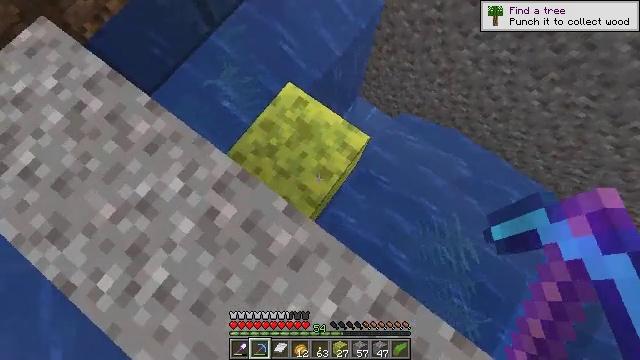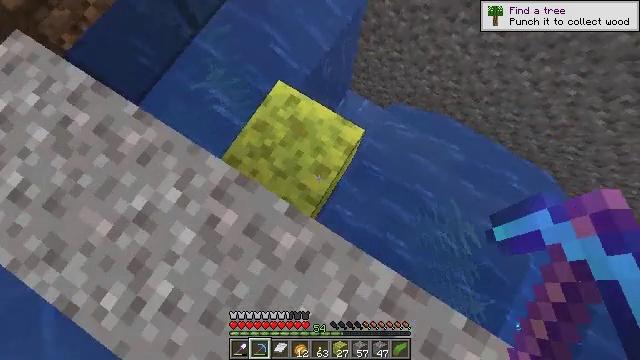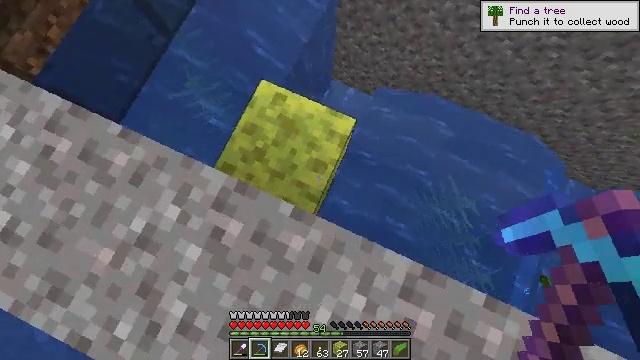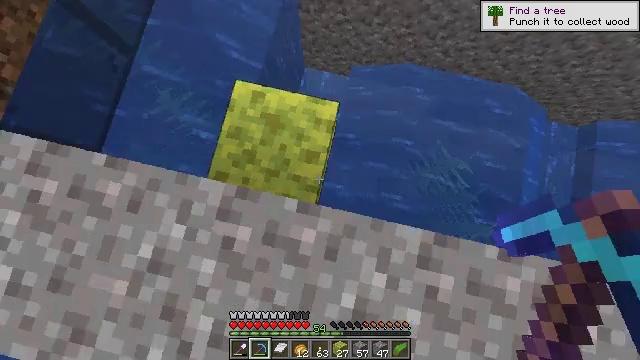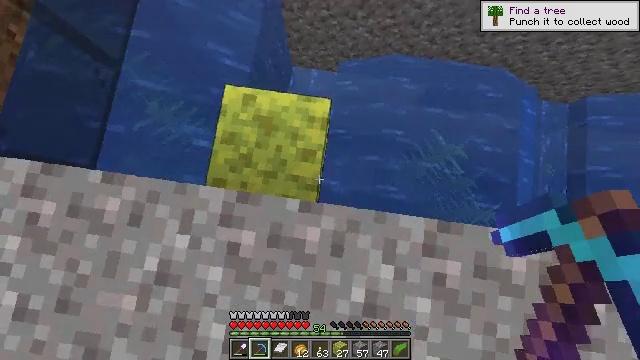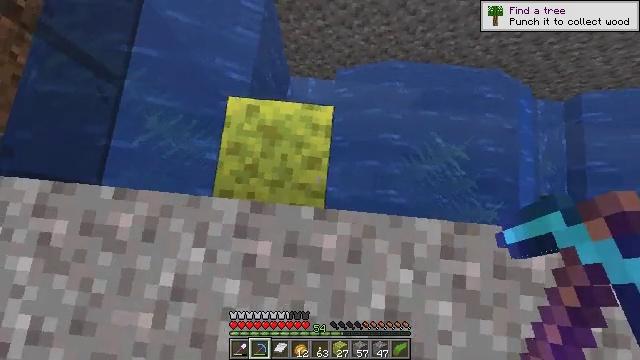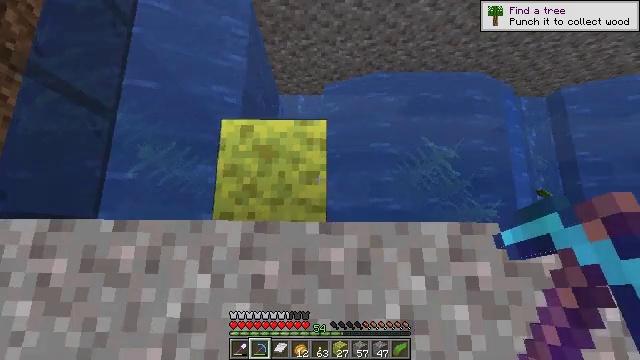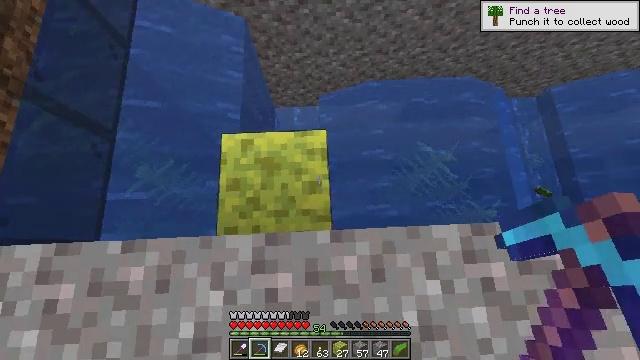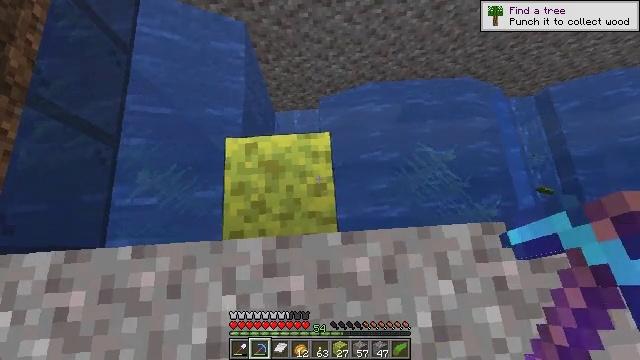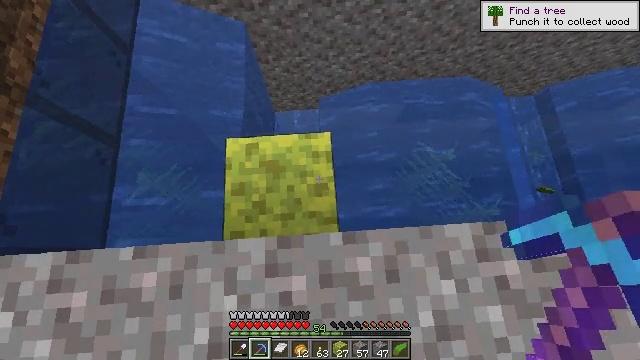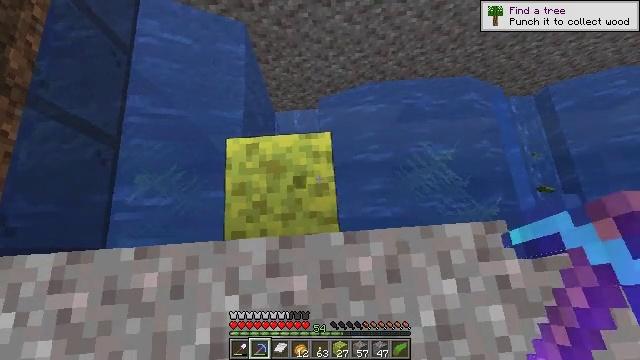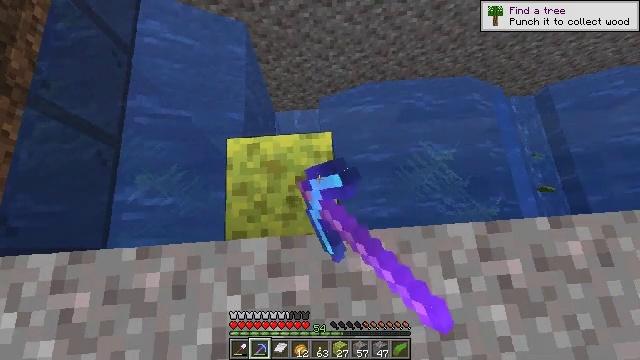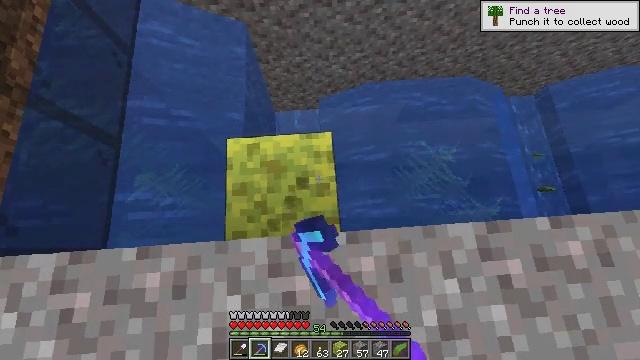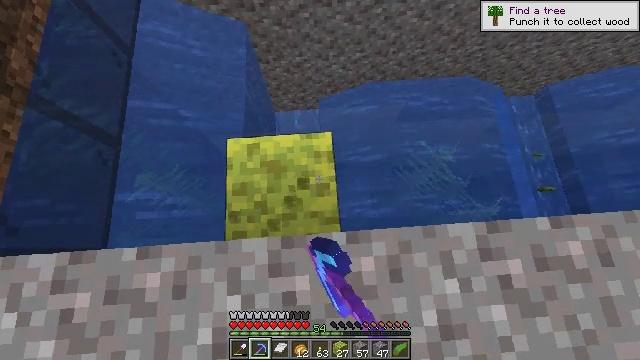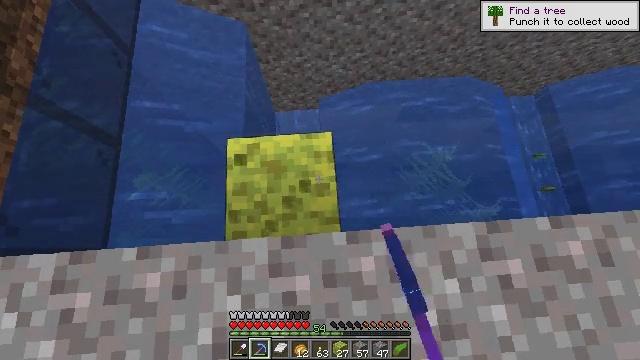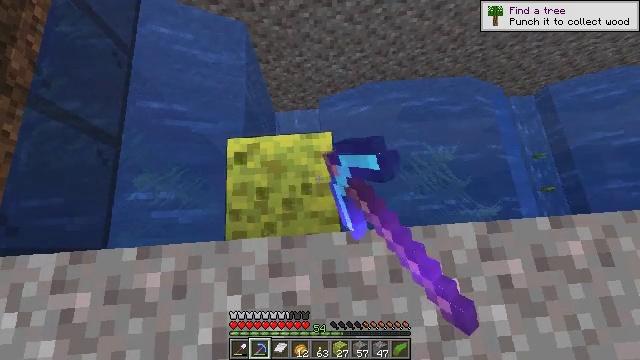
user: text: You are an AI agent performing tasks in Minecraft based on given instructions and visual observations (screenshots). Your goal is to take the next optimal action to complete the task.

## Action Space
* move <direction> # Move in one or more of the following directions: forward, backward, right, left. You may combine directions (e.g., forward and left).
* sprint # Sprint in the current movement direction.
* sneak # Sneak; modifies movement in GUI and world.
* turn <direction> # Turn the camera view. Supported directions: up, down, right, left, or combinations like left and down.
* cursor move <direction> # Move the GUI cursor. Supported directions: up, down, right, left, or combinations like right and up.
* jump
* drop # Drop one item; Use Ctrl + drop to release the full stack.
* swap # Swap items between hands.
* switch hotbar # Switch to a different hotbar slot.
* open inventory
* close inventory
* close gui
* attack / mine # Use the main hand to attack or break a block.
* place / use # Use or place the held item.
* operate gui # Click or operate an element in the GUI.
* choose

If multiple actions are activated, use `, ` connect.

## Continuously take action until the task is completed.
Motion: motion action
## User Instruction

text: Break the wet sponge block.
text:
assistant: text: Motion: sneak, turn right
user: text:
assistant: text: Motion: sneak, turn right and down
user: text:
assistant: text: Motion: move left, sneak, turn right and down
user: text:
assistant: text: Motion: move left, sneak, turn right
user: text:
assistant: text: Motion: move left, sneak, turn right and up
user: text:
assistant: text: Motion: move left, sneak, turn right and up
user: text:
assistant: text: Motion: sneak, turn right and up
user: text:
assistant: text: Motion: sneak, turn right
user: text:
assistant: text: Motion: sneak
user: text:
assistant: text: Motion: sneak, attack / mine
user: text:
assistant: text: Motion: sneak, attack / mine
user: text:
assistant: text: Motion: sneak, attack / mine
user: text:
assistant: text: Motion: sneak, attack / mine
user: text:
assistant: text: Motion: sneak, attack / mine
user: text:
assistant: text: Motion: sneak, attack / mine
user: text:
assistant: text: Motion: sneak, attack / mine
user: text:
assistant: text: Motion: sneak, attack / mine
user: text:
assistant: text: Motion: sneak, attack / mine
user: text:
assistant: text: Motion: sneak, attack / mine
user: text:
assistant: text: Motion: sneak, attack / mine
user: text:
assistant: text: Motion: sneak, attack / mine
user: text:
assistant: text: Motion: sneak, attack / mine
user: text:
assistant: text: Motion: sneak, attack / mine
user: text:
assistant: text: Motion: sneak, attack / mine
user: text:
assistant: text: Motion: sneak, attack / mine
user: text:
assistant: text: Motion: sneak, attack / mine
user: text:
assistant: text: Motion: sneak, attack / mine
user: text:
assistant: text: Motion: sneak, attack / mine
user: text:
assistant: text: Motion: sneak, attack / mine
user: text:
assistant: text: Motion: sneak, attack / mine